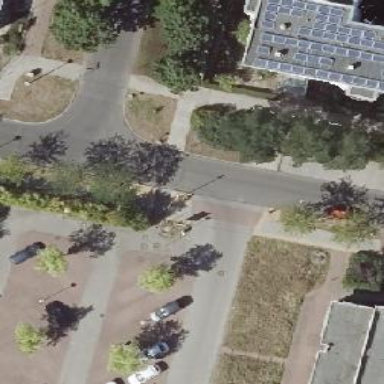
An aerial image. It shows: Unmarked crossing on the road.